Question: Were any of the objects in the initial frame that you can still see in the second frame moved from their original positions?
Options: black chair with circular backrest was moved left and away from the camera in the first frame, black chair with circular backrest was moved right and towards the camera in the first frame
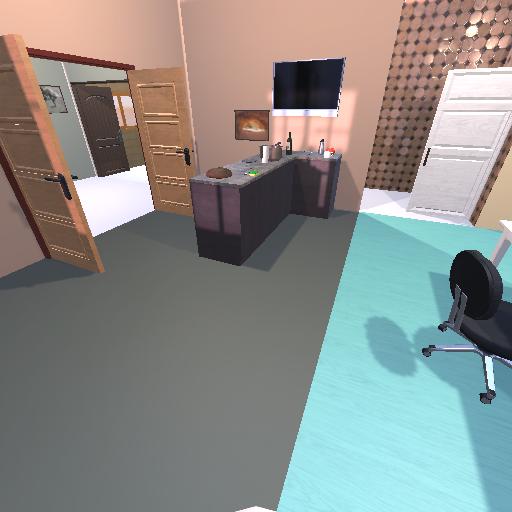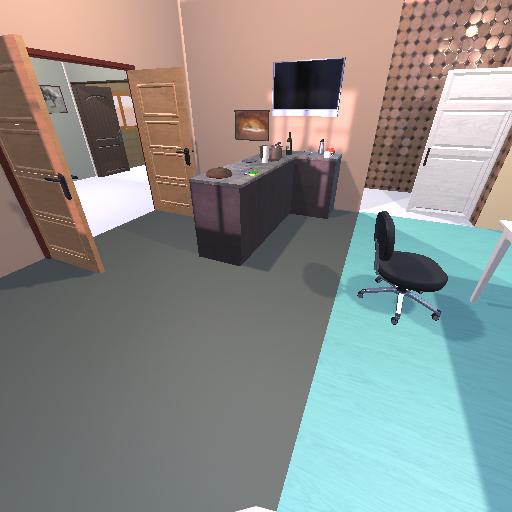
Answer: black chair with circular backrest was moved left and away from the camera in the first frame